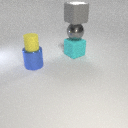
large gray metal sphere below large gray rubber cube